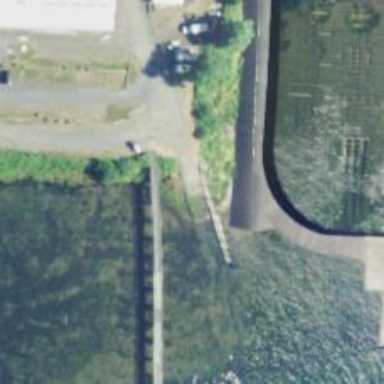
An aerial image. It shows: Slipway on leisure land.